Field crop: tomato
Growth stage: 1
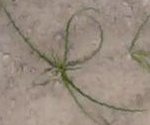
Species: cyperus